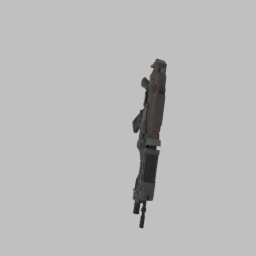
Label: tools